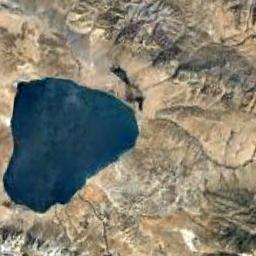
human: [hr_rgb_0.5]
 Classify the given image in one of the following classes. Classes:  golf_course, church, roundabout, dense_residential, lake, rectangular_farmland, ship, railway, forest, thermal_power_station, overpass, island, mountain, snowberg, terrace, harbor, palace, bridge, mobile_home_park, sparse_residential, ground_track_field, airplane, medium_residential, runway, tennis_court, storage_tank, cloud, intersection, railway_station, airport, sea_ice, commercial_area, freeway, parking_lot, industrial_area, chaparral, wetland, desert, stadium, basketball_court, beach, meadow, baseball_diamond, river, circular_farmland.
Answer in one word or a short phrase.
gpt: lake